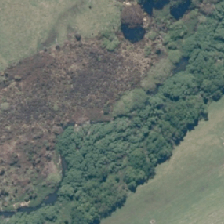
Land cover: deciduous_hardwood